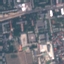
Land use / land cover class: Residential